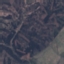
Land use / land cover class: HerbaceousVegetation